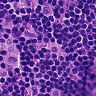
Metastatic tissue present: no